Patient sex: M
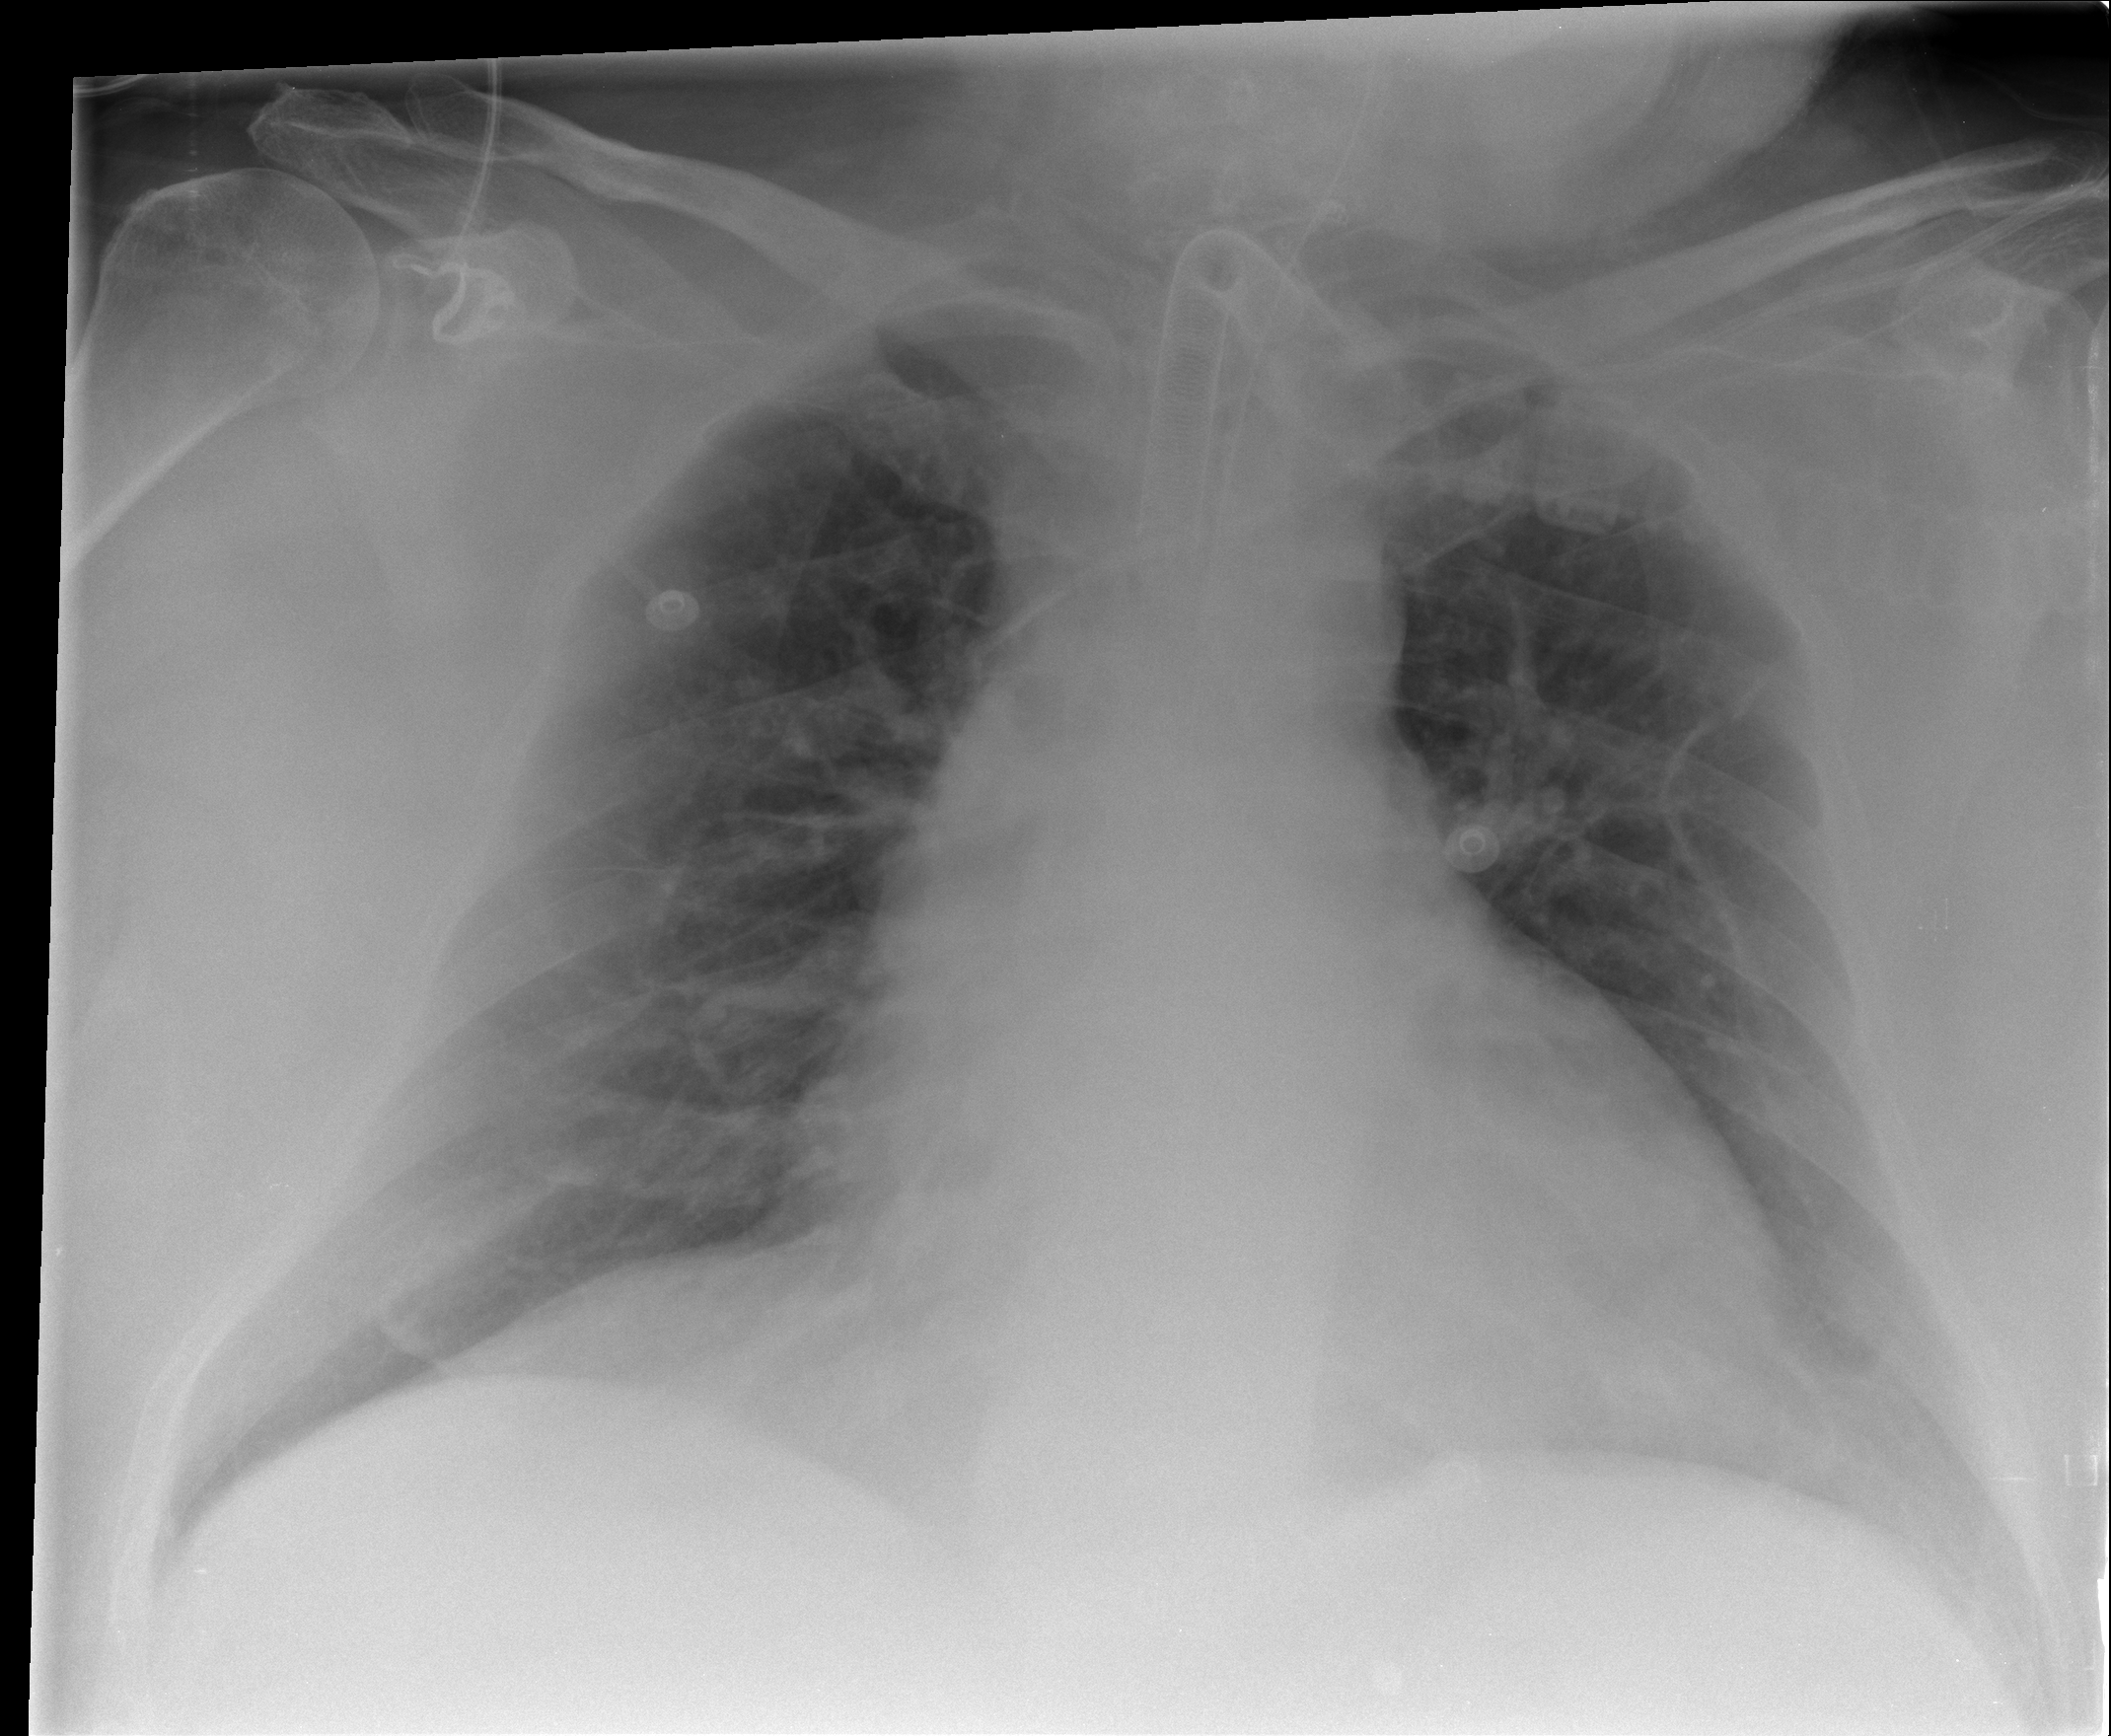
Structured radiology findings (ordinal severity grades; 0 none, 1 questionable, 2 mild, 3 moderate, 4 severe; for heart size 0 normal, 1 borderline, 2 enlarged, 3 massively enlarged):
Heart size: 2
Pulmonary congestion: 2
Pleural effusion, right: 0
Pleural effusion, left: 2
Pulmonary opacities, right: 0
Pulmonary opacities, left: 0
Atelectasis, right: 0
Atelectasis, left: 2